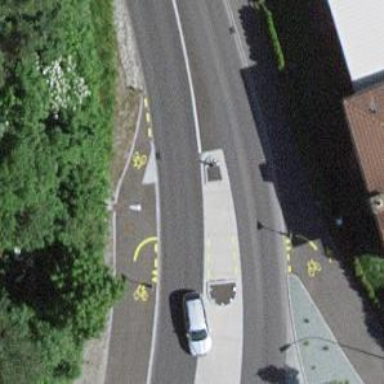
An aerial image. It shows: Asphalt cycleway with crossing.